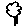
Label: tree